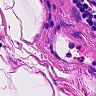
Metastatic tissue present: no